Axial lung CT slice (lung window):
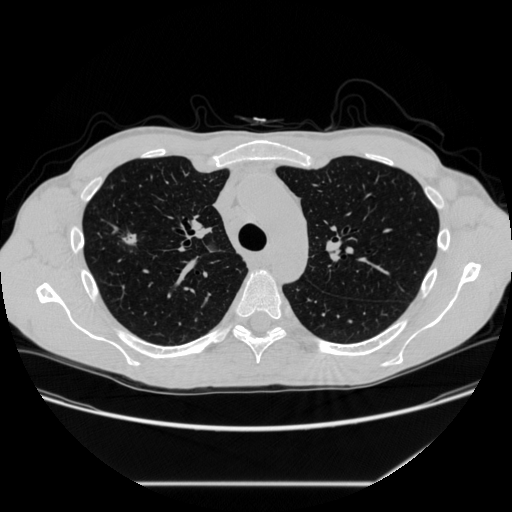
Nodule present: yes
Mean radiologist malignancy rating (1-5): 4.5